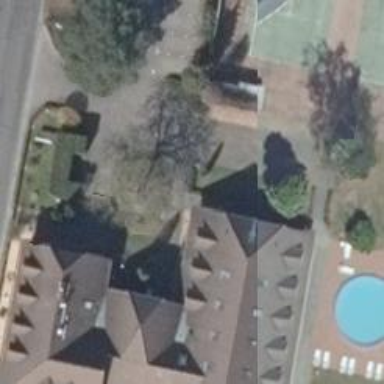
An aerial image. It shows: Hotel.